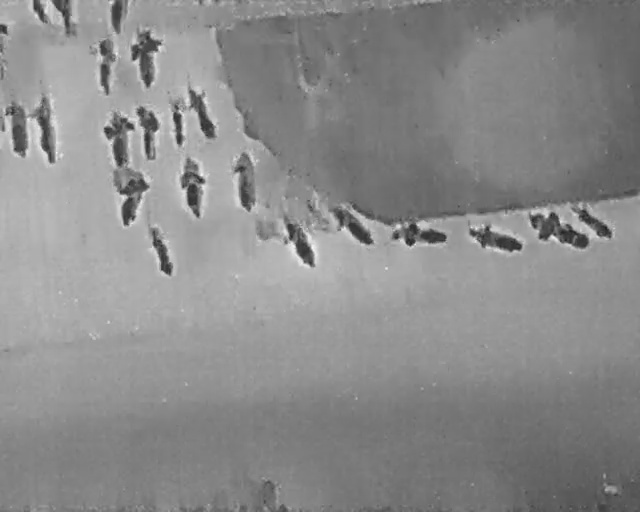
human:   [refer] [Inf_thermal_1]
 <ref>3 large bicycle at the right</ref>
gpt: <box>[[90, 37, 94, 48, 31], [84, 37, 89, 51, 25], [75, 40, 79, 52, 15]]</box>